Field crop: maize
Growth stage: 2
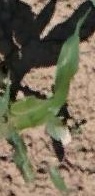
Species: maize